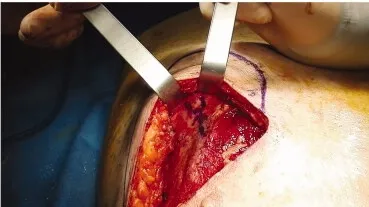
Flap raising. After perforator identification, incision of the lower margin and flap raising (A).
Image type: medical_photograph (other_medical_photograph)